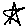
Label: star